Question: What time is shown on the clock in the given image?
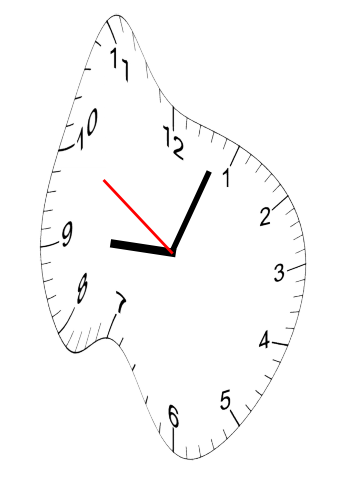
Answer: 09:03:50